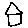
Label: house